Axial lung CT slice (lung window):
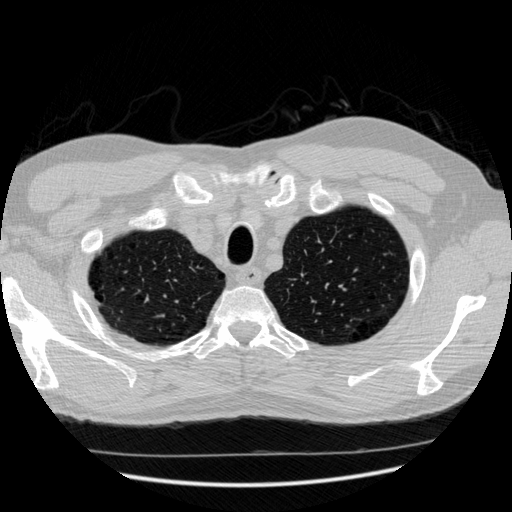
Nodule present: no